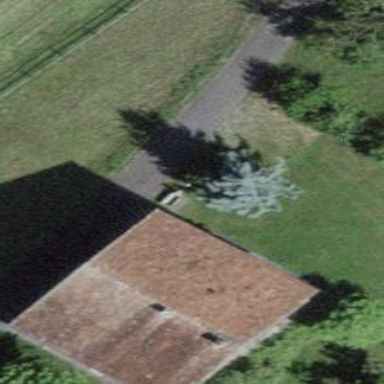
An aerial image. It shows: Simple and straightforward house.